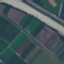
Label: River